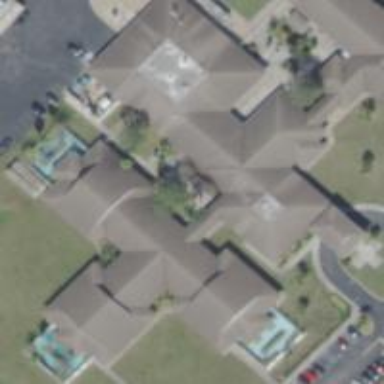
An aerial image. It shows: Nursing home building.